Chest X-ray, PA view. Patient: 43 years old, sex F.
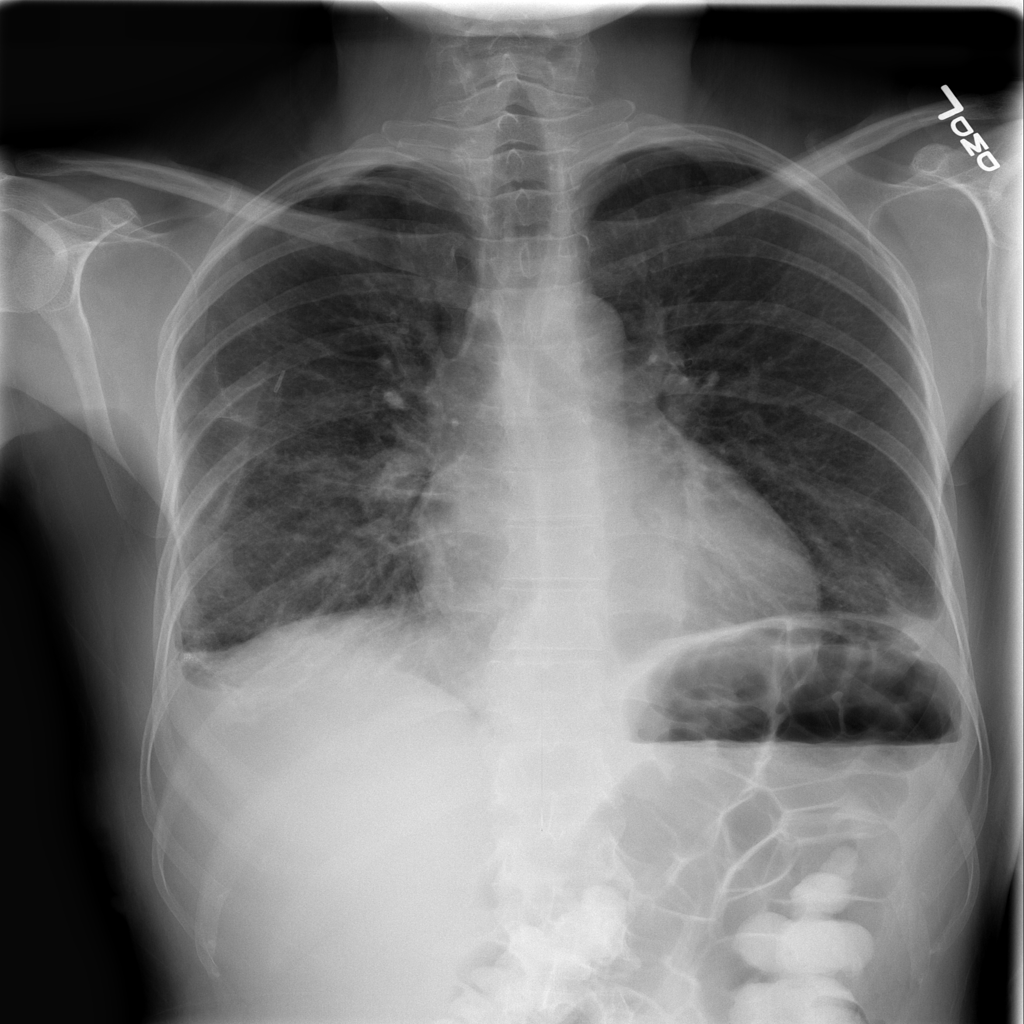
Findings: Infiltration, Nodule